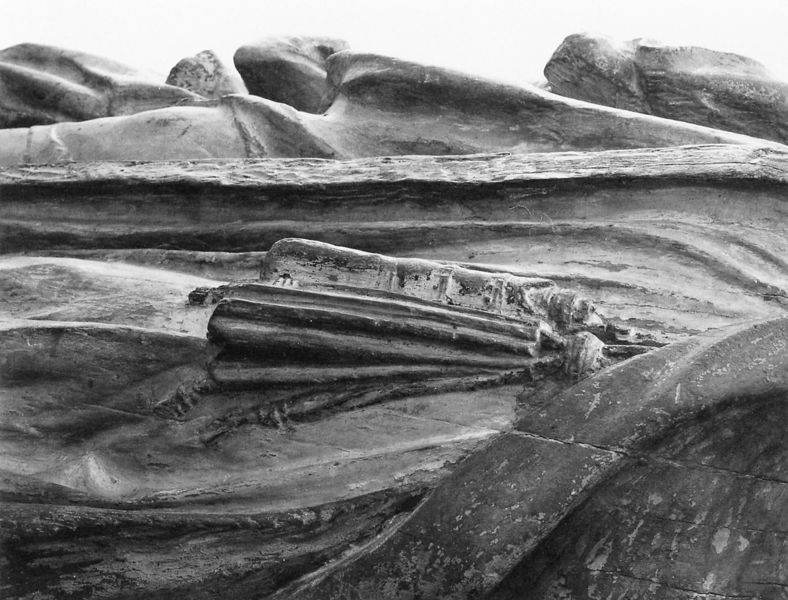
Titel: Grabfigur Heinrichs III. von Sayn
Standort: Herstellungsort: Koblenz (EU - D - RP); Herstellungsort: (D Mittelrhein) (EU - D - Mittelrhein)
Schlagwörter: umhang, ausschnitt, grau, holz, marmor, falten, stein, kirche, figur, fransen, gewand, stoff, engel, skulptur, relief, wellen, falte, detail, kordel, quaste, plastik, fotografie, schwarzweiß, schnitzerei, fuge, grab, troddel, heiliger, käfer, detailansicht